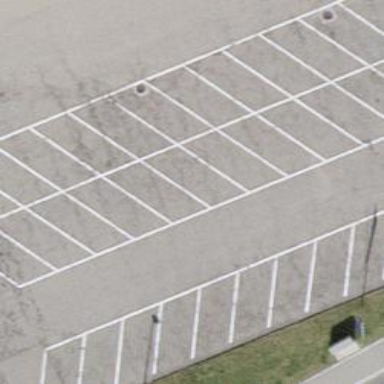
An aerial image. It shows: Parking area with surface.